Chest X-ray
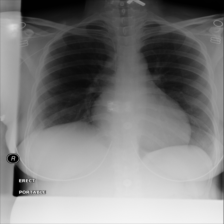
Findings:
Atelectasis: negative
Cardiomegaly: negative
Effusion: negative
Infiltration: negative
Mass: negative
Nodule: negative
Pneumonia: negative
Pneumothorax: negative
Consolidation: negative
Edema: negative
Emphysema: negative
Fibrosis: negative
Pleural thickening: negative
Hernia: negative